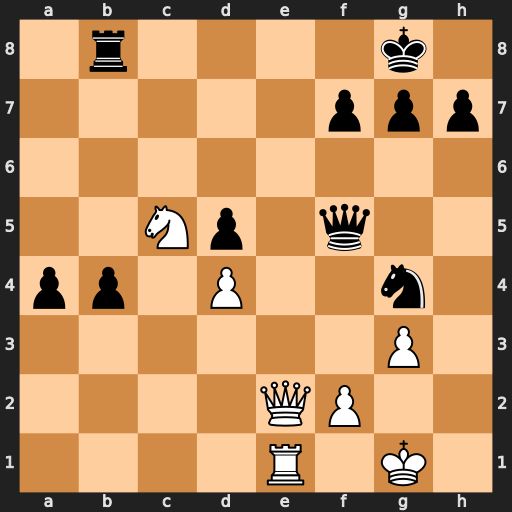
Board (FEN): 1r4k1/5ppp/8/2Np1q2/pp1P2n1/6P1/4QP2/4R1K1
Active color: w
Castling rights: -
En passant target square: -
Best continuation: Qe8+ Rxe8 Rxe8#